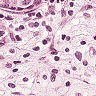
Metastatic tissue present: yes